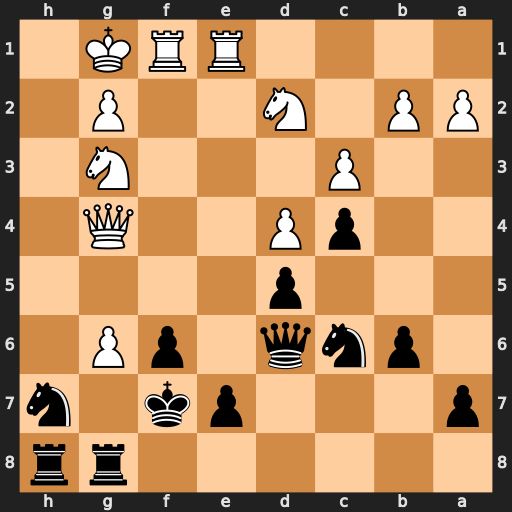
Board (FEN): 6rr/p3pk1n/1pnq1pP1/3p4/2pP2Q1/2P3N1/PP1N2P1/4RRK1
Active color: b
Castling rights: -
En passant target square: -
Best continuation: Rxg6 Qh5 Qxg3 Qxd5+ Kf8